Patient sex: M
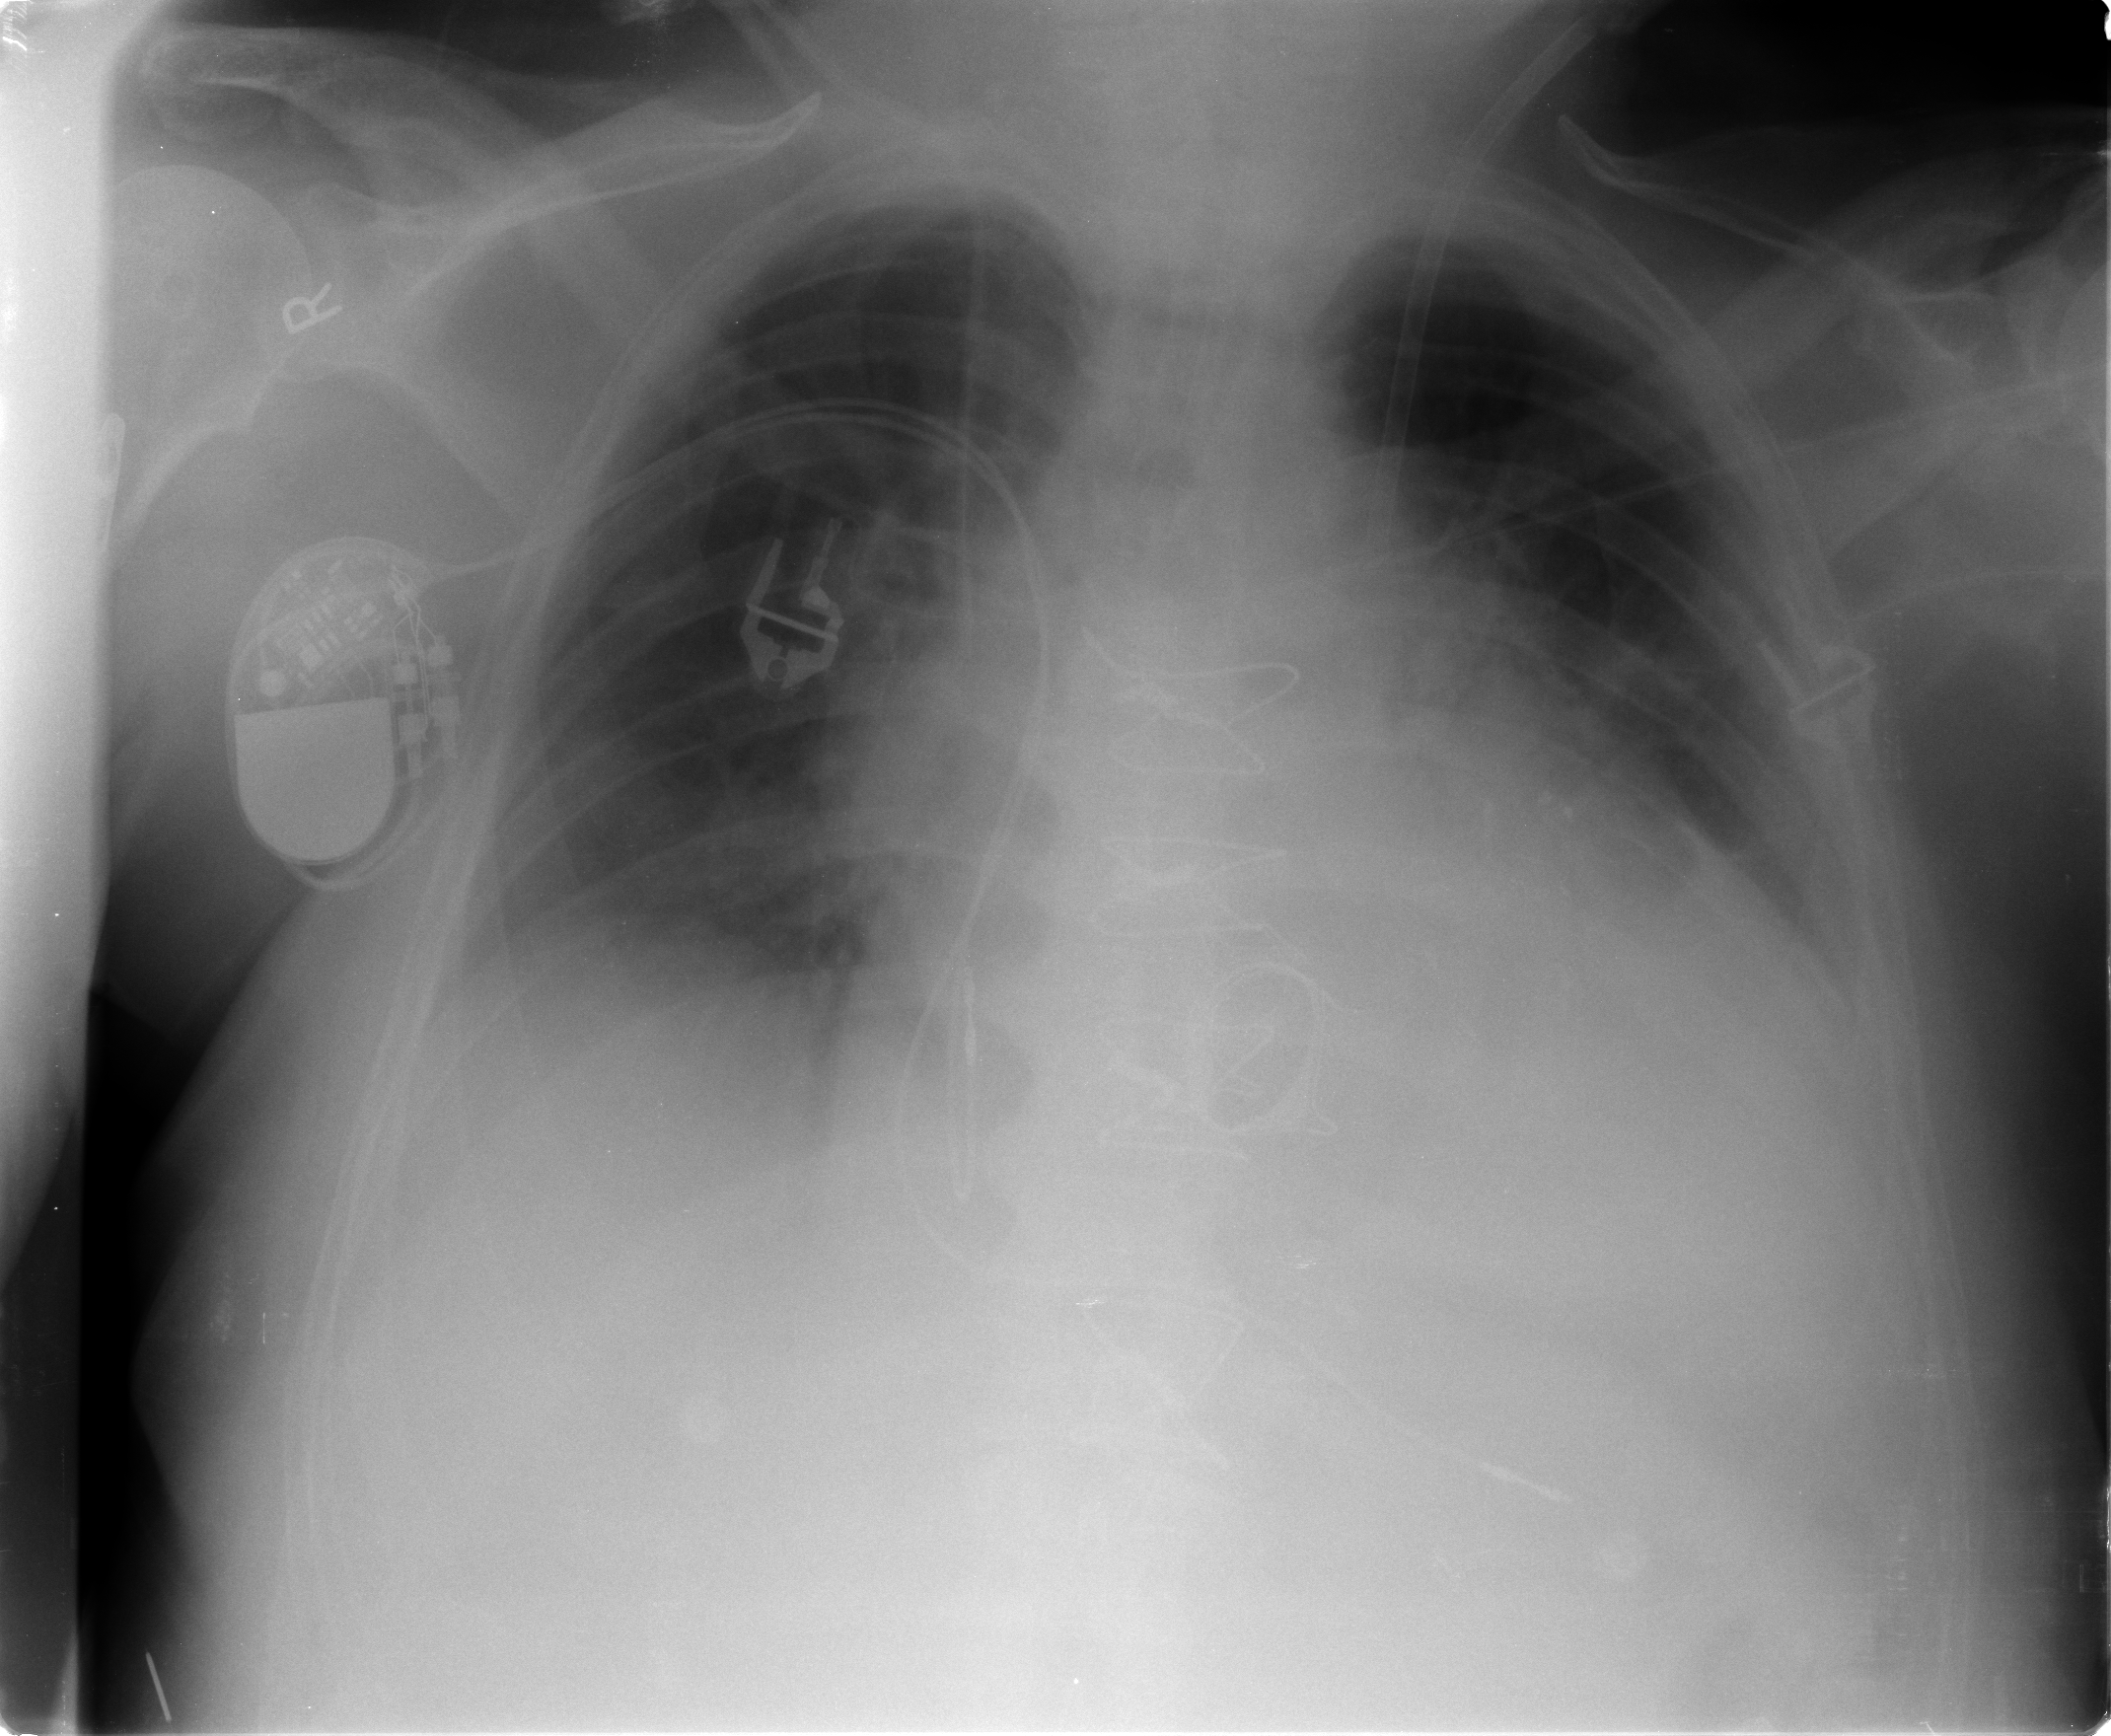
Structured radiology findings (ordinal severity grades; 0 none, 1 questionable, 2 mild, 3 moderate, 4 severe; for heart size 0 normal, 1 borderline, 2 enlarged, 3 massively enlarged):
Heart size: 2
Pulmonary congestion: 2
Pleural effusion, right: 2
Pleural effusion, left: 2
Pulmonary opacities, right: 0
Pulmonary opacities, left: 0
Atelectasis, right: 2
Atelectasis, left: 2